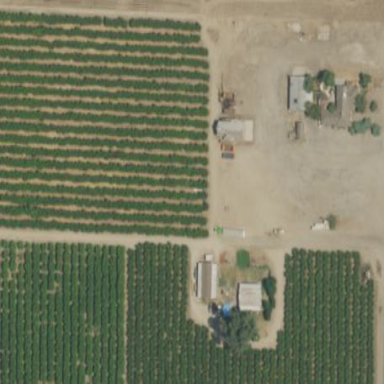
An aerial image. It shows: Vineyard.